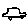
Label: car